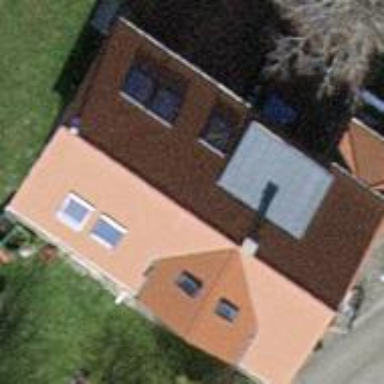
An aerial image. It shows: Simple and straightforward house.